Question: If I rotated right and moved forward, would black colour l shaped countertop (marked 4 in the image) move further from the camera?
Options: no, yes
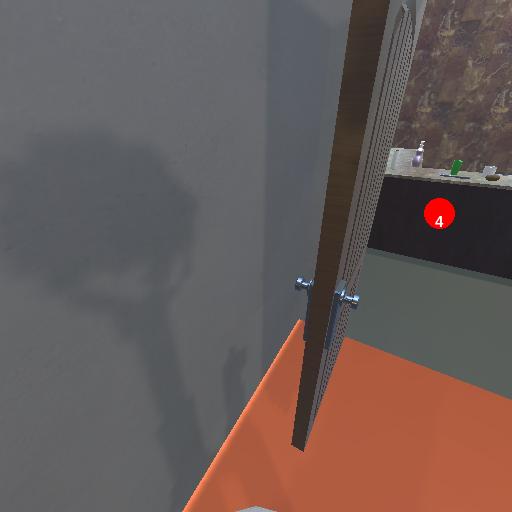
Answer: no